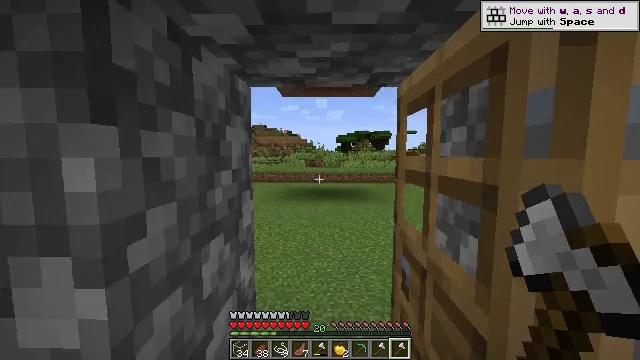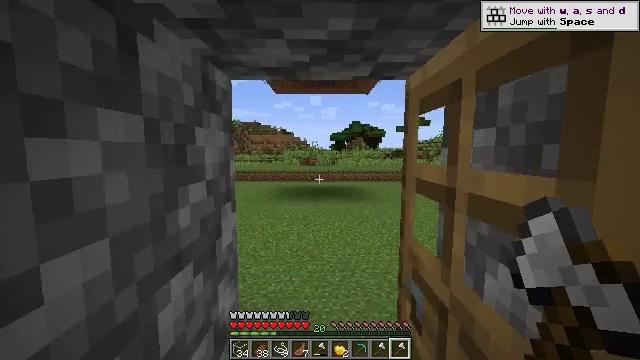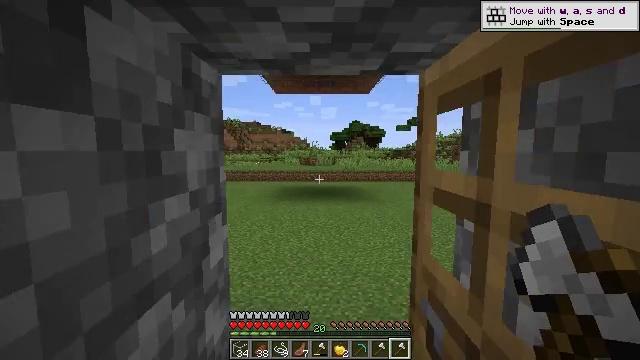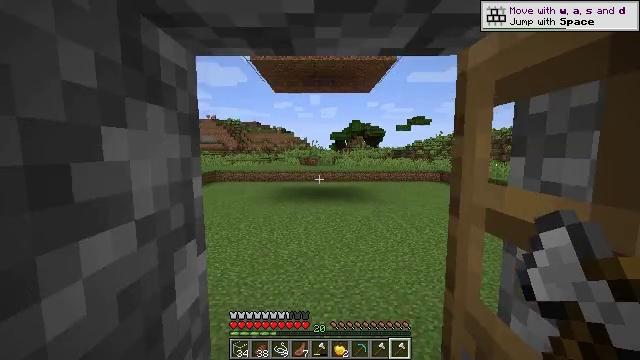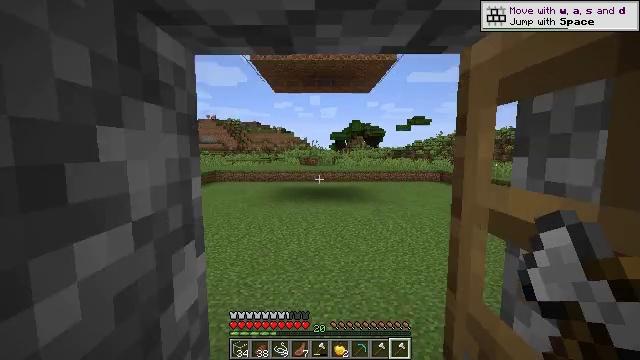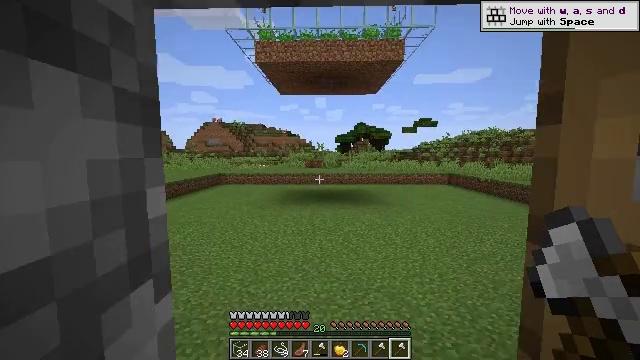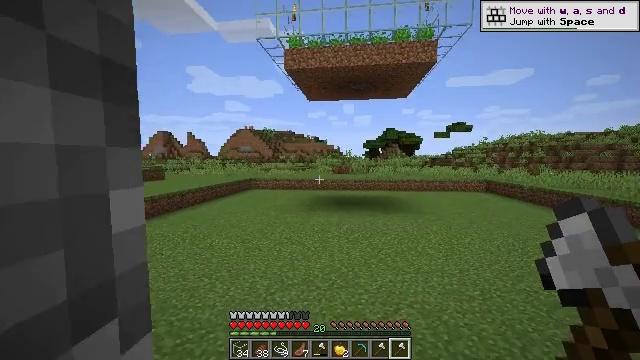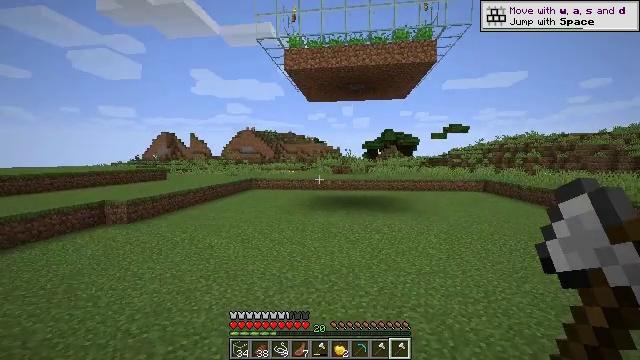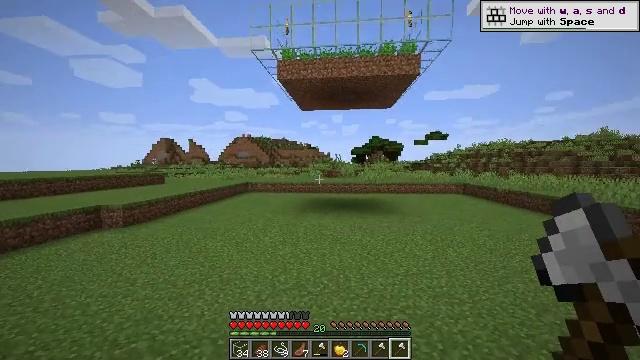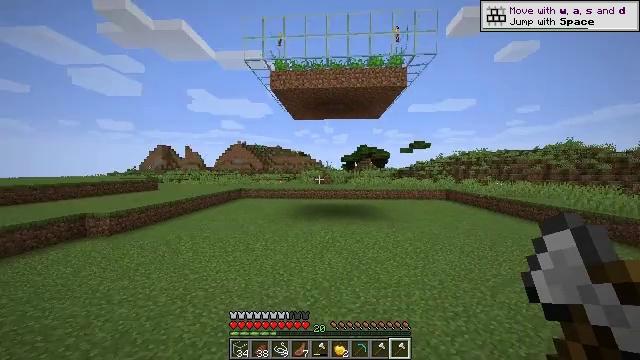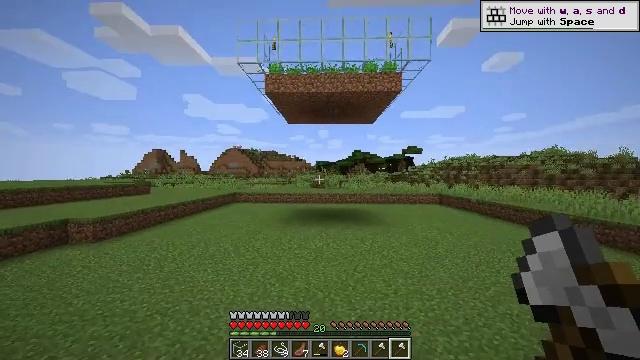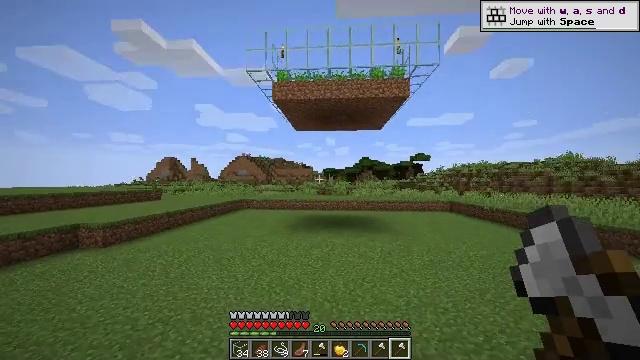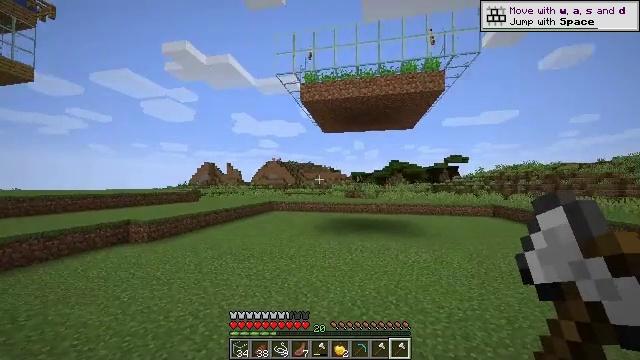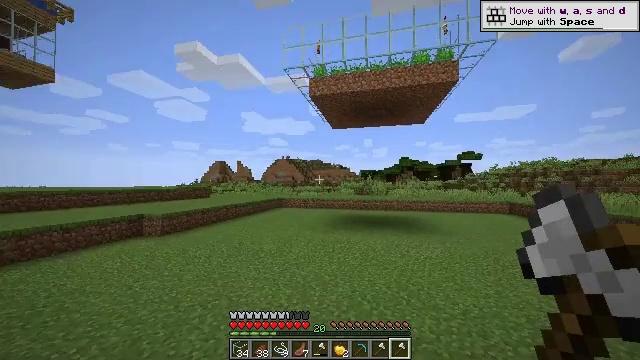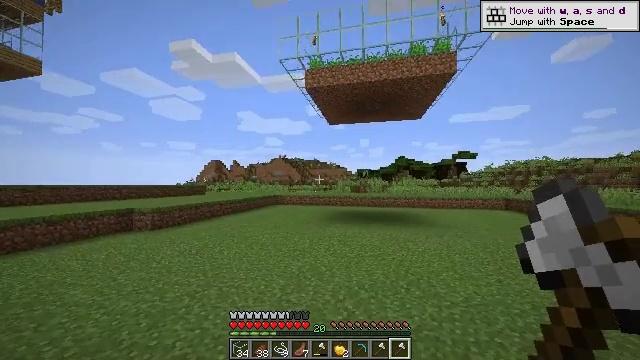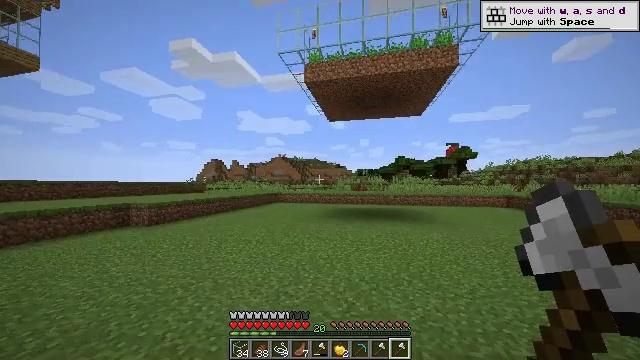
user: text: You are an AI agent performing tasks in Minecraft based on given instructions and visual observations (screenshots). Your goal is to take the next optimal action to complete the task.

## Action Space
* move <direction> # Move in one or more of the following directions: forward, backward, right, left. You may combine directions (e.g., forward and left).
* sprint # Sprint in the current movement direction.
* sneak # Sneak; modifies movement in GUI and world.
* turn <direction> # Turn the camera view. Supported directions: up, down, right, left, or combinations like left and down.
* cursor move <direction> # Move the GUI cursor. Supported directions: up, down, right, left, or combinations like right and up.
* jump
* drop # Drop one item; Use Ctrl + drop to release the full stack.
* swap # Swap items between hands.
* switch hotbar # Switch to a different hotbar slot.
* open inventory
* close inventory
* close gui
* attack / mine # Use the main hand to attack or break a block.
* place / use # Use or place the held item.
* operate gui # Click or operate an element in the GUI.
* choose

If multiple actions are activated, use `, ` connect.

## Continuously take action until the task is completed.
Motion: motion action
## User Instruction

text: Hunt a sheep.
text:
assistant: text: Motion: move forward, turn right
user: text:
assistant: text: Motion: move forward
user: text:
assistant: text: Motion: move forward
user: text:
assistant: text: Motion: move forward
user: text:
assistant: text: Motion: move forward, turn left
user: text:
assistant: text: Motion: move forward, sprint, turn left and up
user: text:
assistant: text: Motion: move forward, sprint
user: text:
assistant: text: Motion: move forward, sprint, turn right
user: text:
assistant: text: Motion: move forward, sprint, turn right and up
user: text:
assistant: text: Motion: move forward, sprint, turn right and up
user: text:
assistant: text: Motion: move forward, sprint, turn left and up
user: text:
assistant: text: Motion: move forward, sprint, turn left
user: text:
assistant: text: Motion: move forward, sprint, turn left
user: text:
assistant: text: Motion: move forward, sprint
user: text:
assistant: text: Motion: move forward
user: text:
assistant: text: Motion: move forward
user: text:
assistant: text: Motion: move forward, sprint, turn left and up
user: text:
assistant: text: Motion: move forward, sprint, turn left and down
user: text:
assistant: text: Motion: move forward, sprint, turn left and down
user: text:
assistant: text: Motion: move forward, turn left
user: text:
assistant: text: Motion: move forward, turn left
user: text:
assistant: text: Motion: move forward
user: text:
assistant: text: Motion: move forward
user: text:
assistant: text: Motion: move forward
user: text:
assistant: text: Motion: move forward, jump
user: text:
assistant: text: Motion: move forward, jump
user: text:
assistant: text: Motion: move forward, turn left, jump
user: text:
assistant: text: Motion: move forward, turn left, jump
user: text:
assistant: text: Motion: move forward, turn left, jump
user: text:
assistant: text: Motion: move forward, turn left, jump